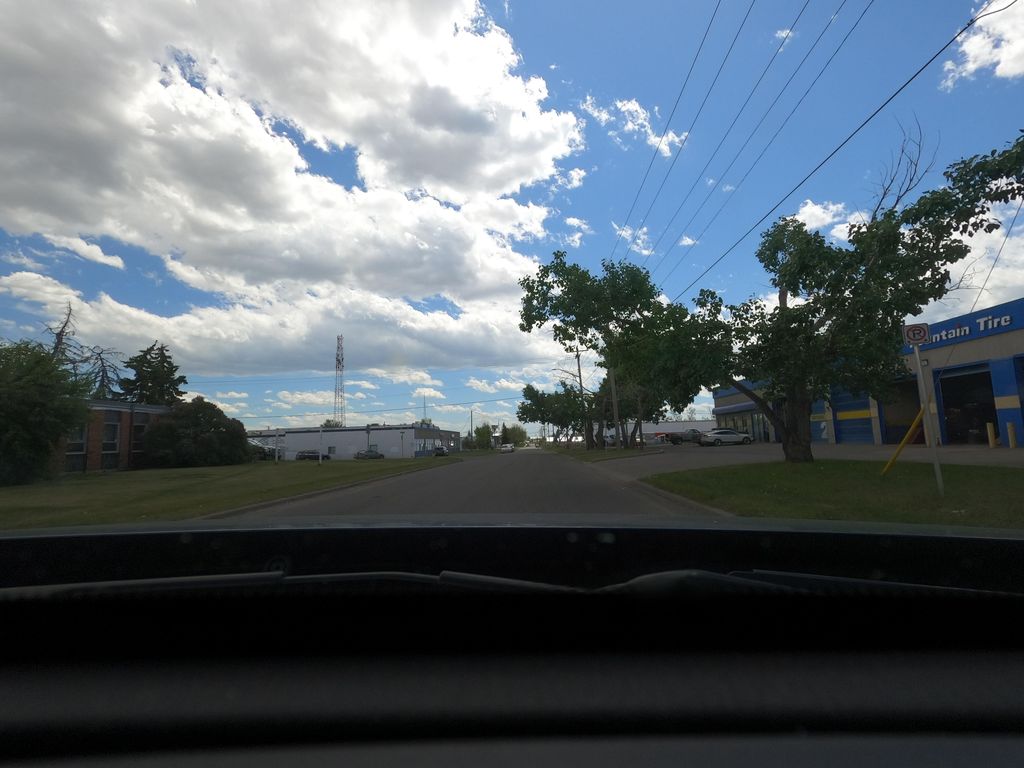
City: calgary